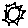
Label: sun